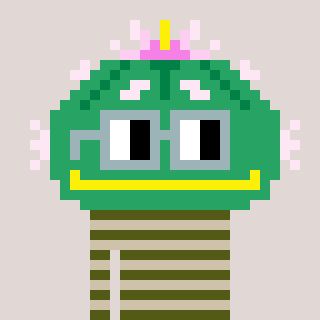
a pixel art character with square dark gray glasses, a peyote-shaped head and a bege-colored body on a warm background